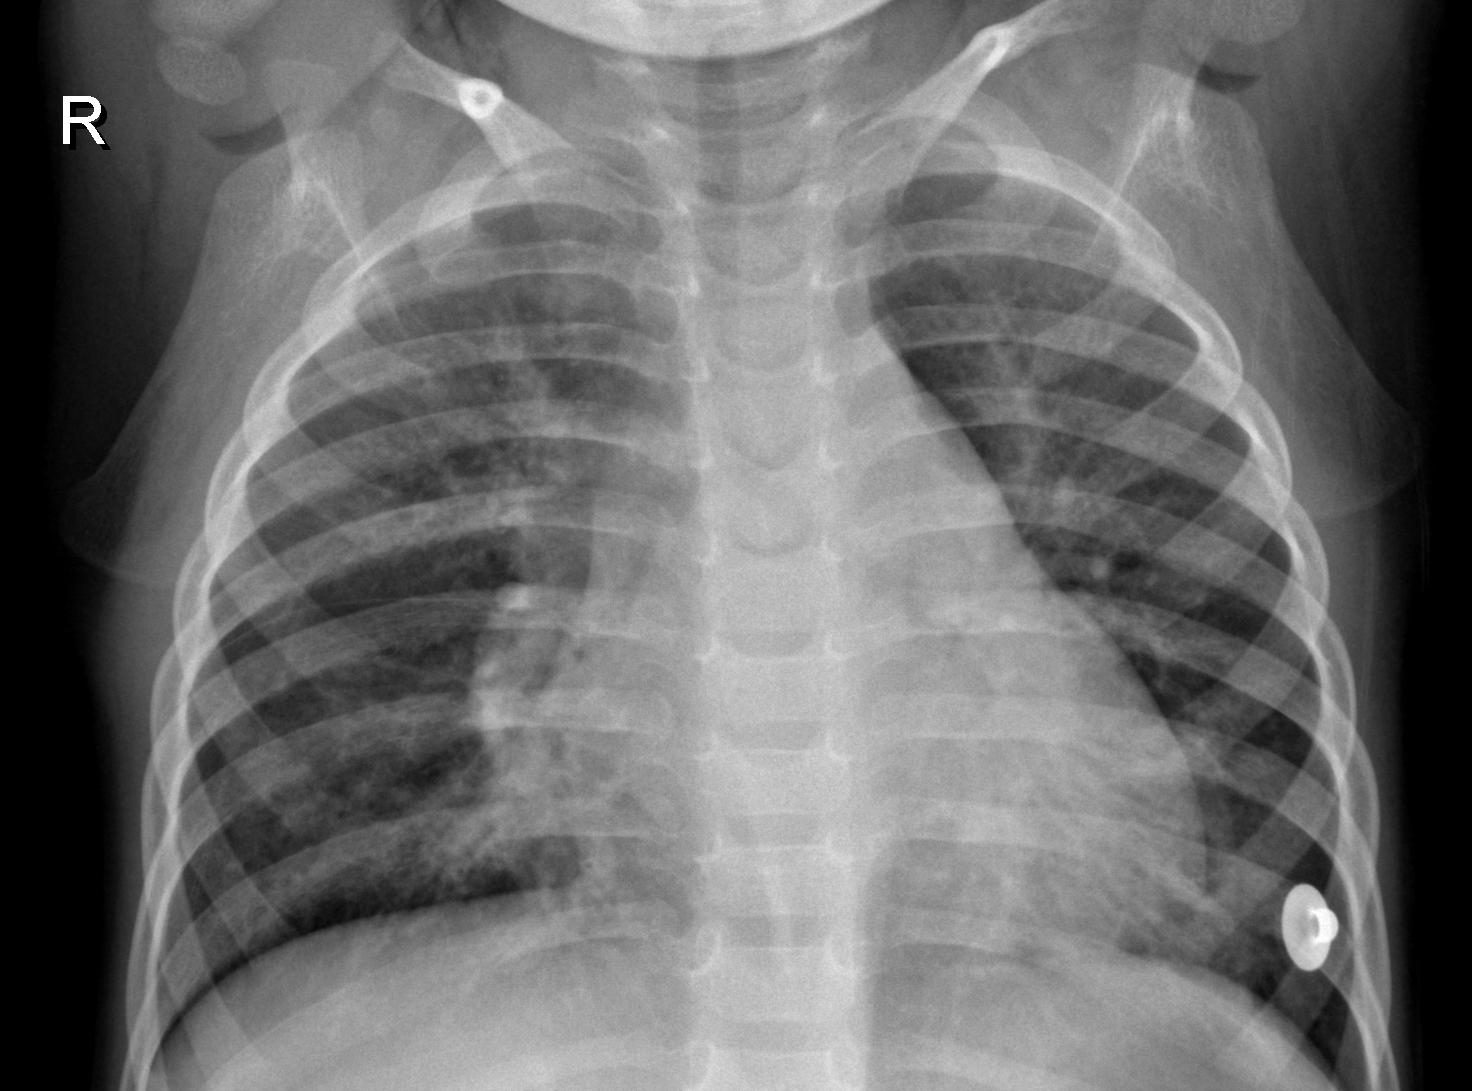
Diagnosis: PNEUMONIA